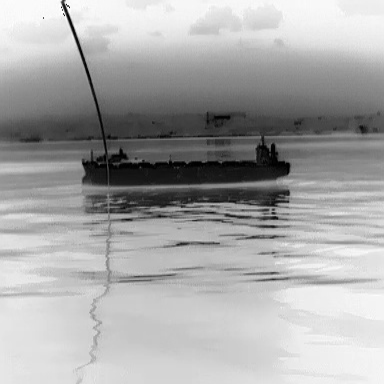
There is a liner in the infrared image.